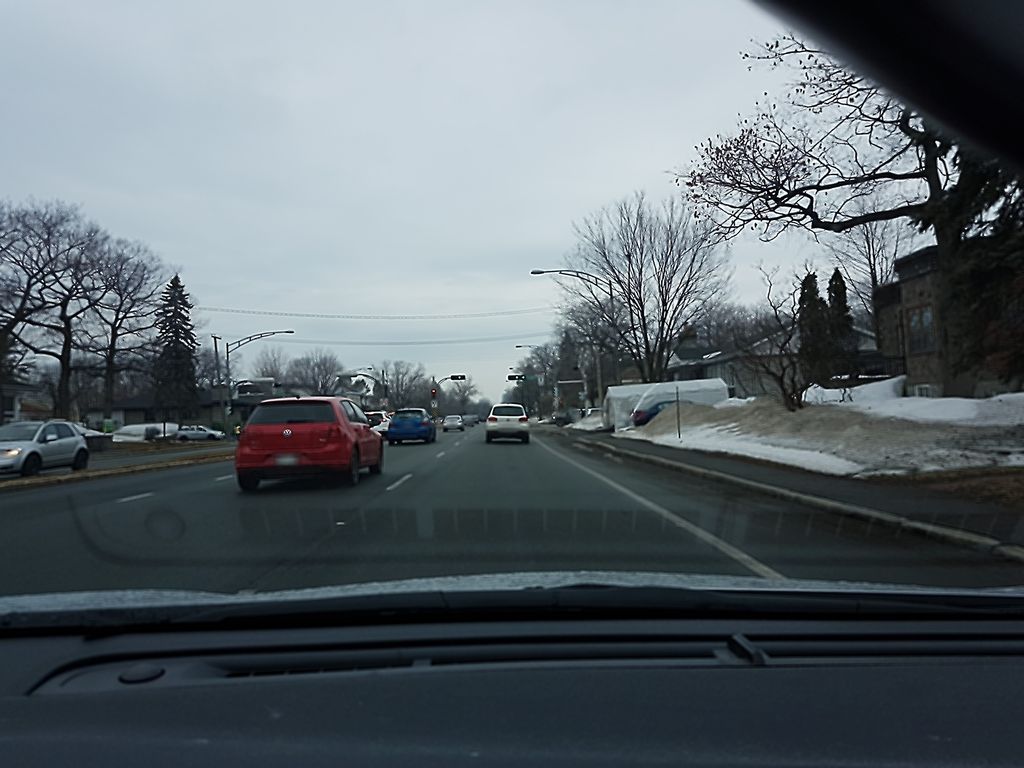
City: quebec_city